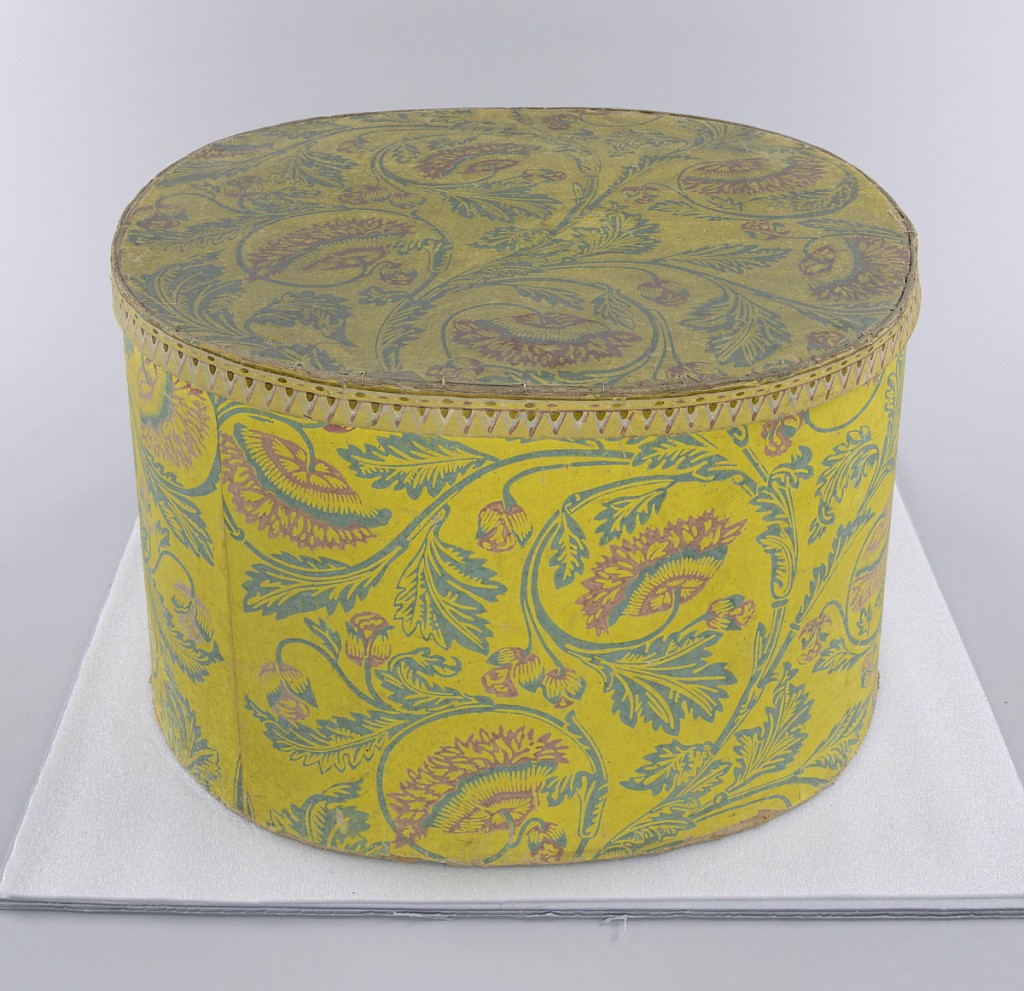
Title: Bandbox
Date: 1830–40
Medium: Stencilled paper, distemper colors, pasteboard support
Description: All-over flowing floral design, probably inspired from printed chintz from India. Pink flowers, Indian in feeling, and green leaves on mustard gold background. Cover matches.